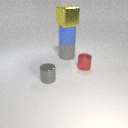
large gray rubber cylinder below large blue rubber cylinder